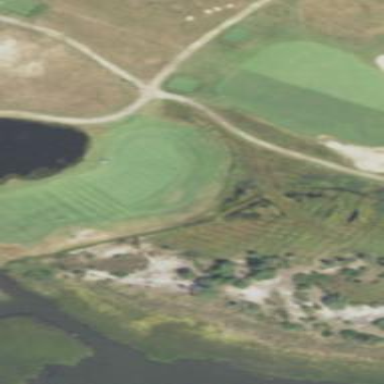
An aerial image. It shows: Golf fairway surrounded by grass.